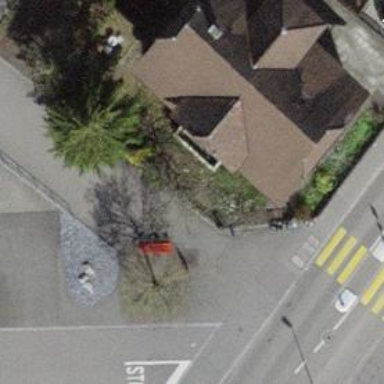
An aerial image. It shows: Bollard.